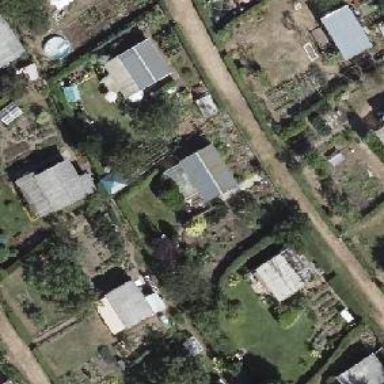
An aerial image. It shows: Plot within allotments.